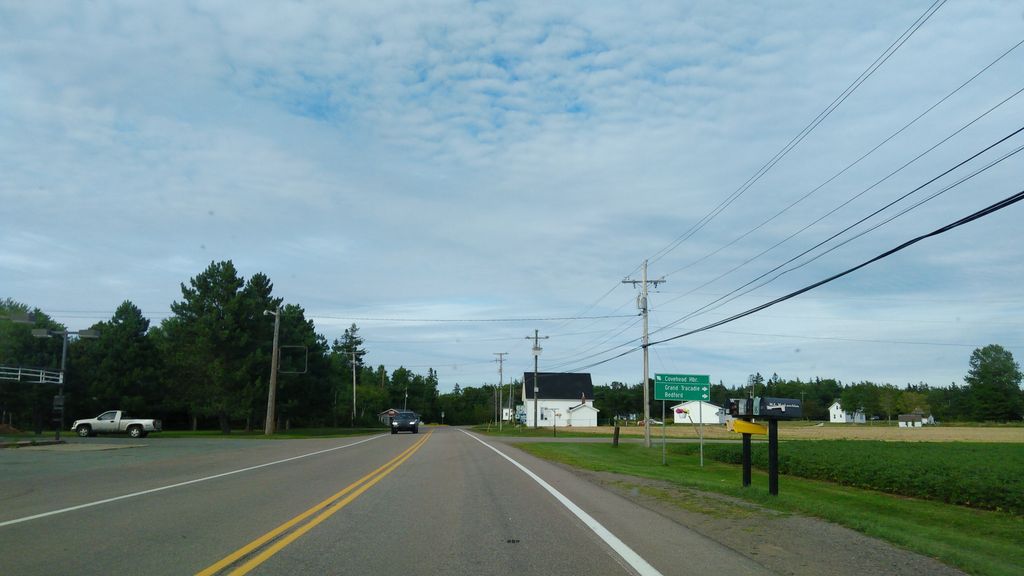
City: charlottetown